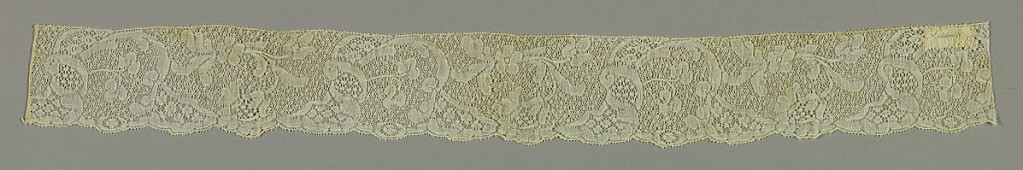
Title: Border
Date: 18th century
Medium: linen Technique: bobbin lace (Binche style with snowflake ground)
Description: Border of Binche bobbin lace in scrolling floral pattern with snowflake ground.